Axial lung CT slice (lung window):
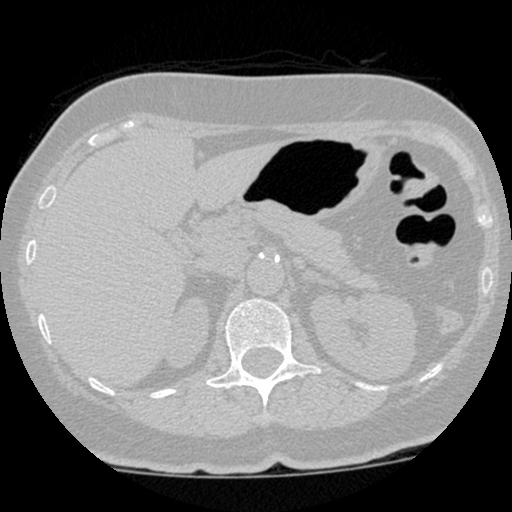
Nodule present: no